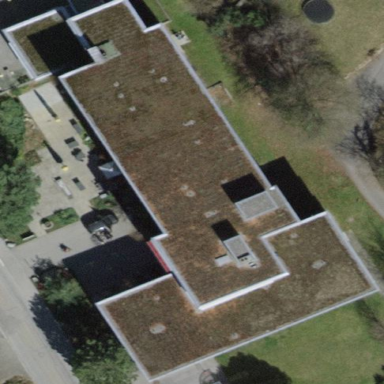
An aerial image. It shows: Building.